Question: Is there a way I can make this shape image in CSS ? CSS3 is fine, no need for IE compatibility .The gradient part of it is not important, it's that curve on the bottom right that I can't see how to do. I've seen various jQuery corner plugins but nothing that'll work for me so far. I can't use a background image as the content in this will be of variable length.

Edit: Thanks for the replies, very impressive! One thing though - in the image itself, there's a blue background AND a seamless grey border round the whole thing including the curve on the right. Maybe it's impossible to keep this border if the solution involves border-radius 'hacks' on extra elements, but if this can be kept too it would be nicer.
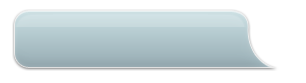
Answer: I have created a little something. There is probably a better solution, but maybe this helps.
<URL>
CSS:
'''
.bubble {
width: 200px;
height: 30px;
}
.bubble .content {
background: #00f;
height: 100%;
border-top-left-radius: 10px;
border-bottom-left-radius: 10px;
margin-right: 20px;
}
.bubble .blue,
.bubble .white,
.bubble .white .innerwhite {
width: 10px;
height: 100%;
float: right;
}
.bubble .blue {
background: #00f;
border-top-right-radius: 10px;
}
.bubble .white {
background: #00f;
}
.bubble .white .innerwhite {
background: #fff;
border-bottom-left-radius: 10px;
}
'''
HTML:
'''
<div class="bubble">
<div class="white">
<div class="innerwhite"></div>
</div>
<div class="blue"></div>
<div class="content"></div>
</div>
'''